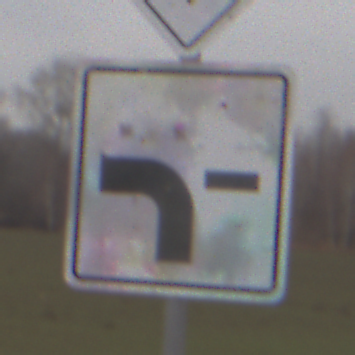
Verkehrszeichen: VerlaufVorfahrtsstrasse6
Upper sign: Vorfahrtsstrasse
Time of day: Midday
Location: Outdoor (RoadRail)
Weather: Overcast
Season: NotSpecified
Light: Natural